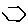
Label: hexagon